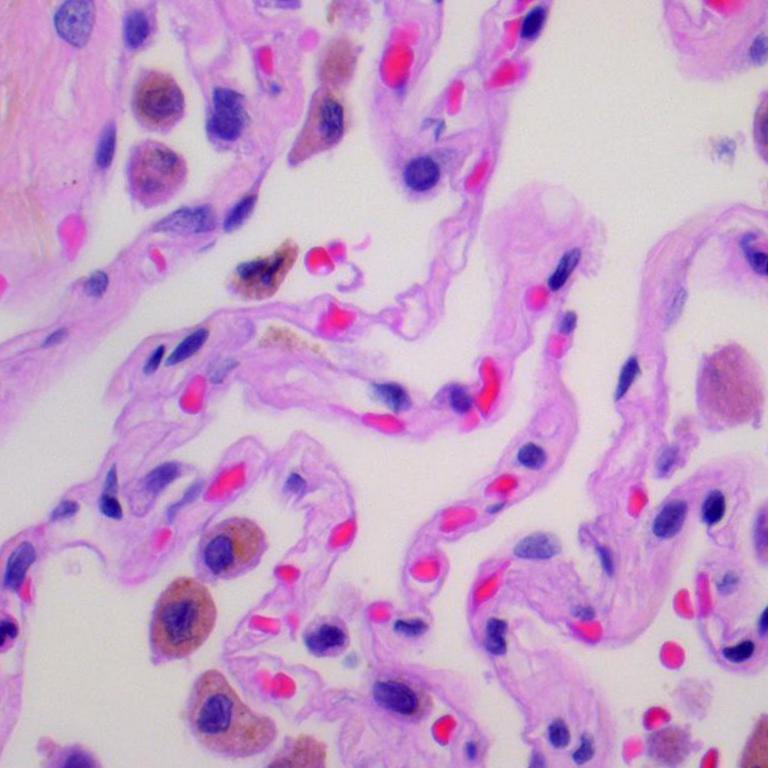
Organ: lung
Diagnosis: benign